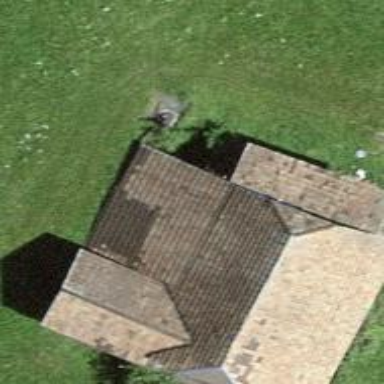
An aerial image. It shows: Farm building.